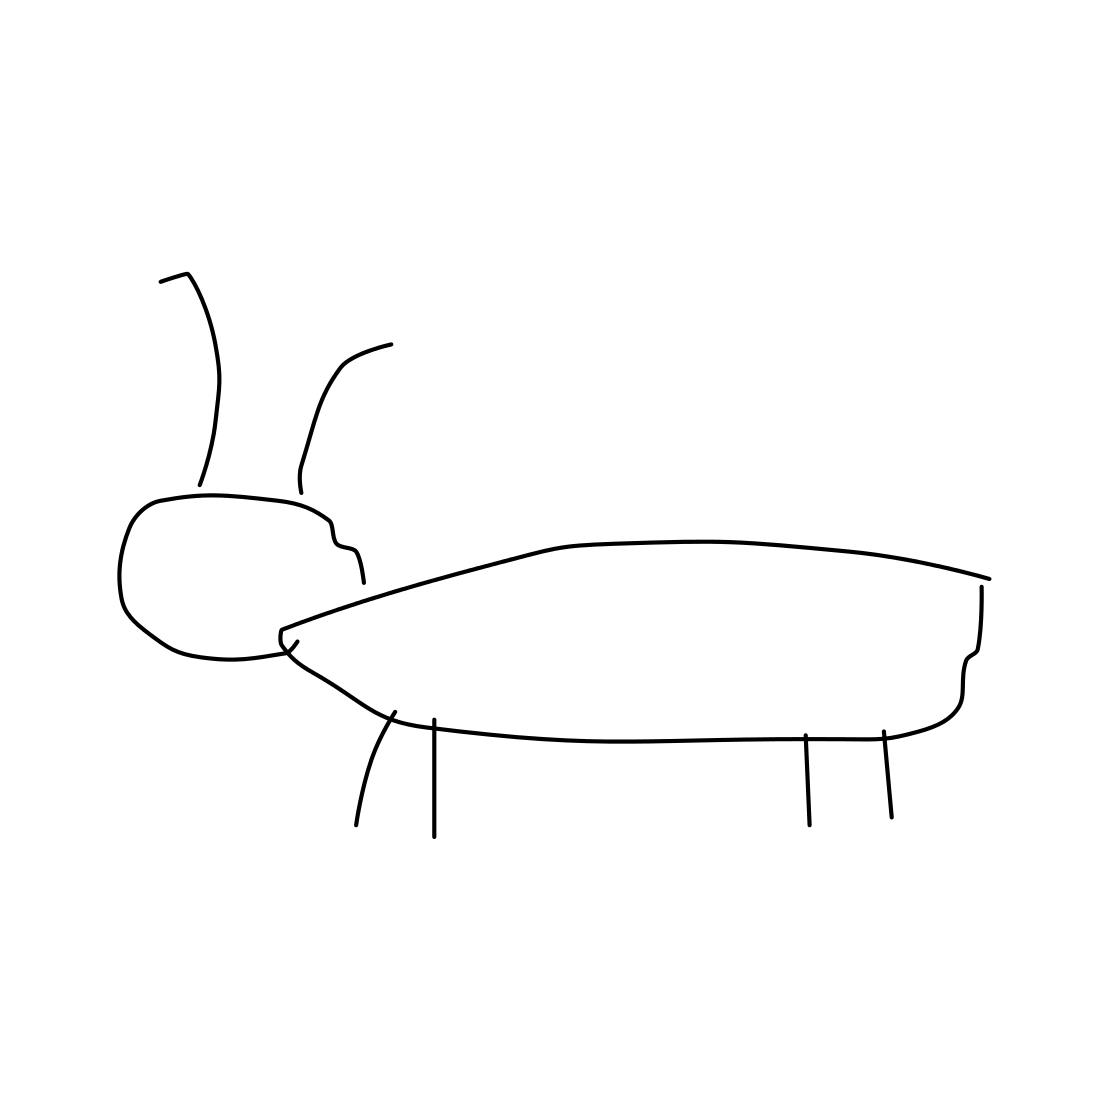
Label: ant